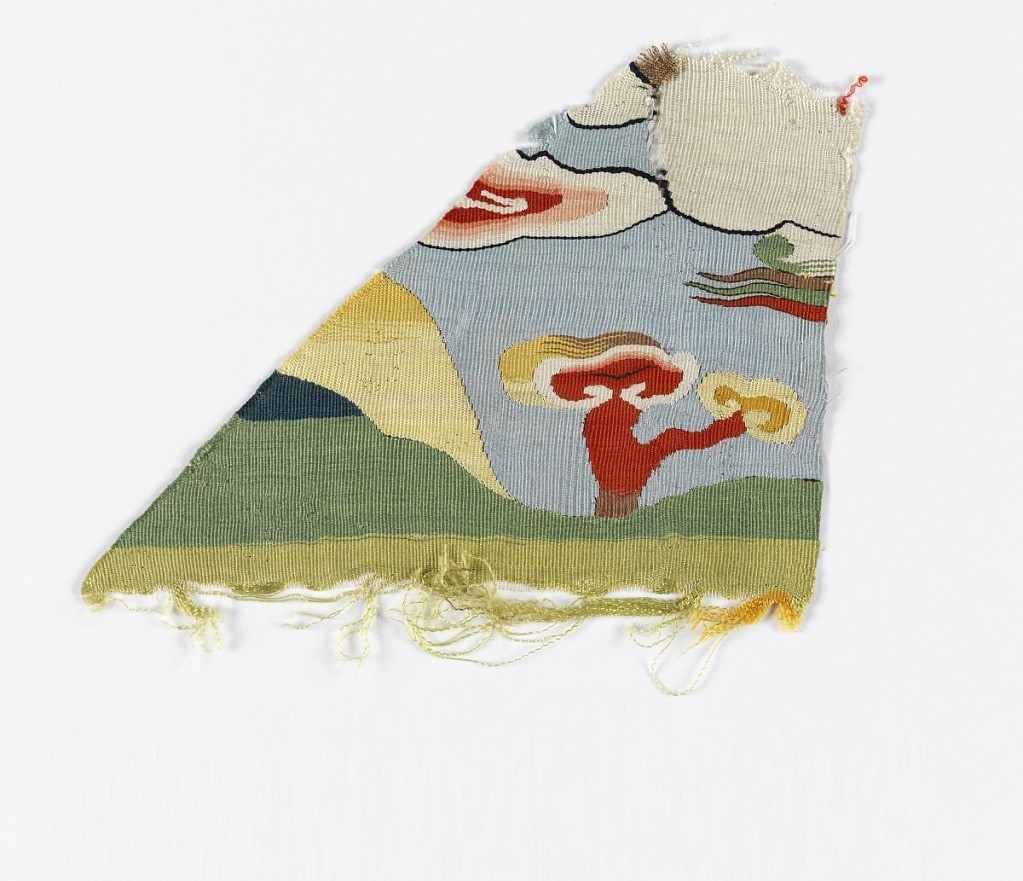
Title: Fragment of a rank badge
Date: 15th–17th century
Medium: silk, metal wrapped silk thread Technique: tapestry woven
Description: Fragment of a rank badge. Partial image of a blue sky with white and pink clouds, with green ground, yellow sunset, and red tree.